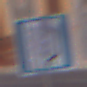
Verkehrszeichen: NothalteUndPannenbucht
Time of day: SunriseSunset
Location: Outdoor (Urban)
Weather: Clear
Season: NotSpecified
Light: Natural